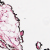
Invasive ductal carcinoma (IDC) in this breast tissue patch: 0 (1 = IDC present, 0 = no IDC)